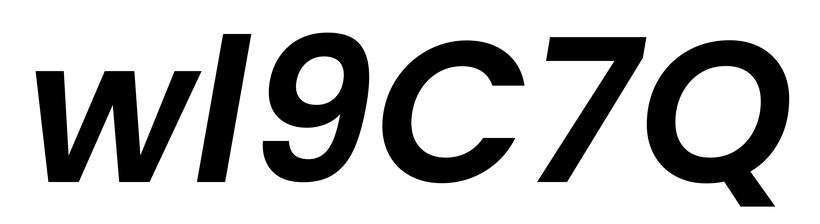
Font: Poppins-SemiBoldItalic